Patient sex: M
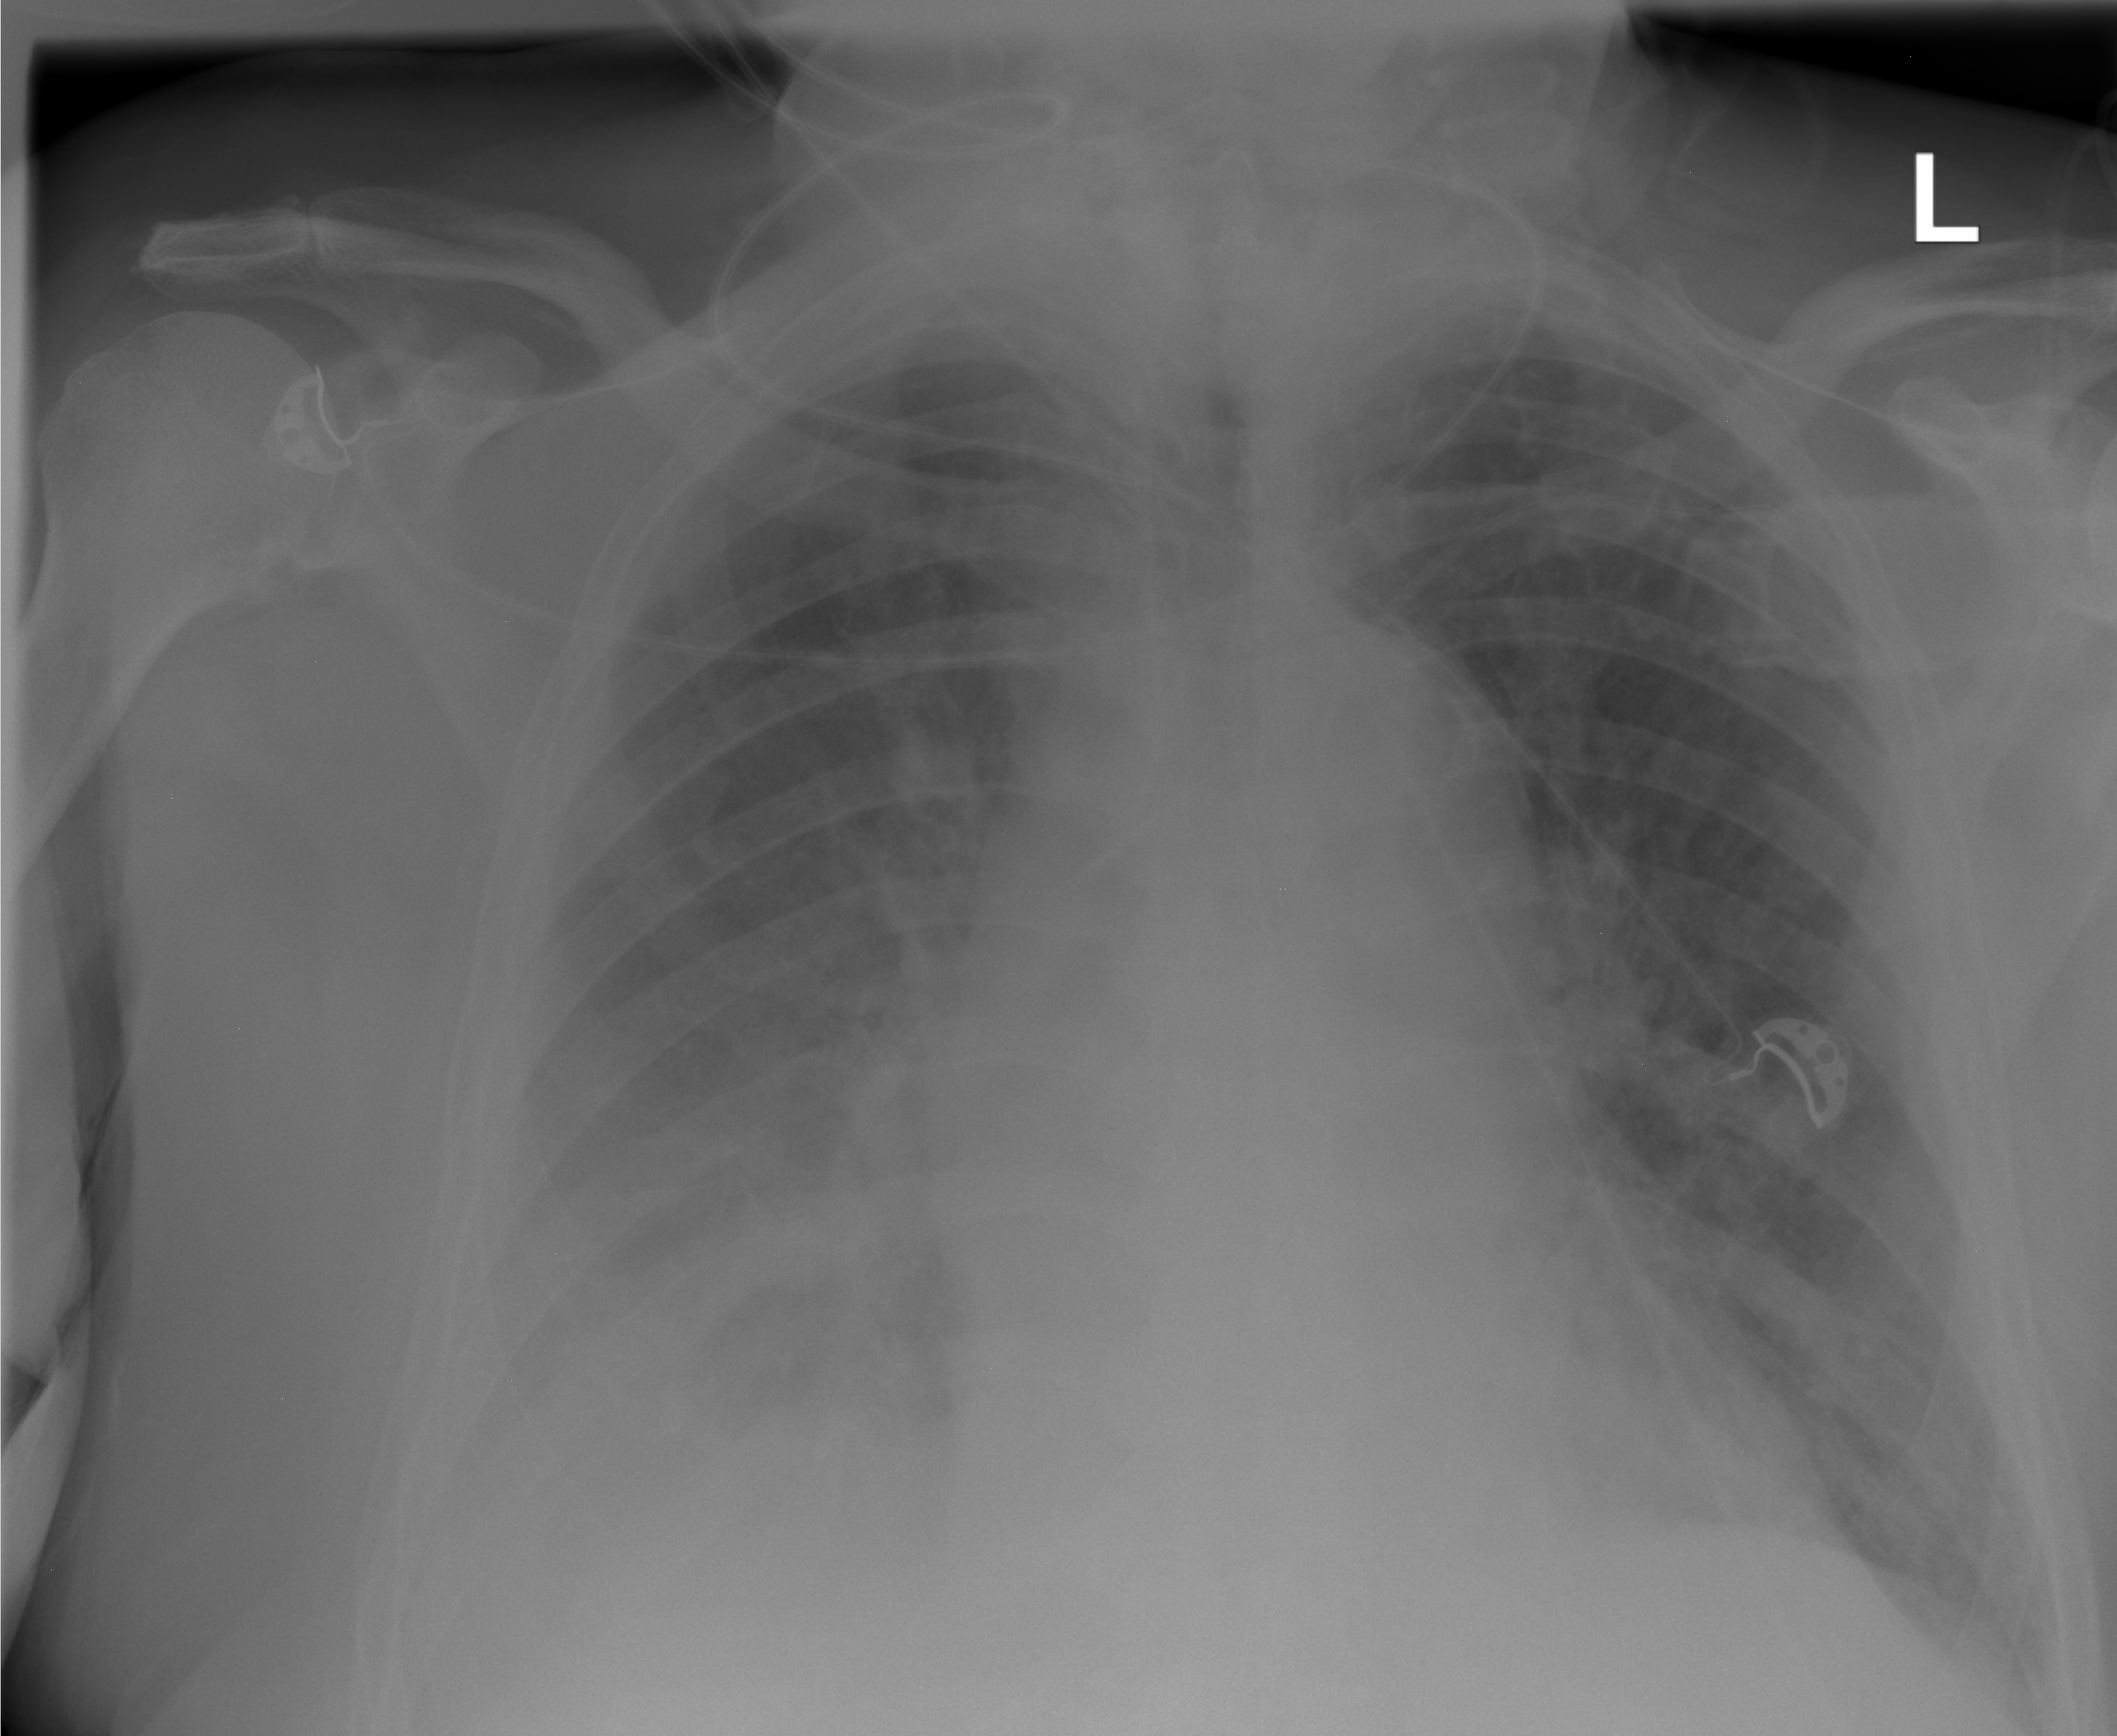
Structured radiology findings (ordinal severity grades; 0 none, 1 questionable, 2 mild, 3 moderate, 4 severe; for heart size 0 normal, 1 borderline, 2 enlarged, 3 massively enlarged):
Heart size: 2
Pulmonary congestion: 1
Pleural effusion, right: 3
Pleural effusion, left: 0
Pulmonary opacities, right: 0
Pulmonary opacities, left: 0
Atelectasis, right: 2
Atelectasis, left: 0